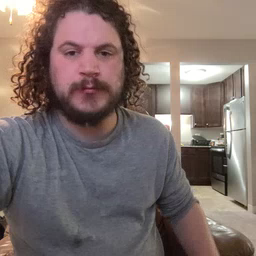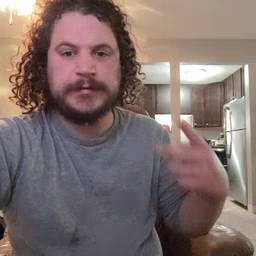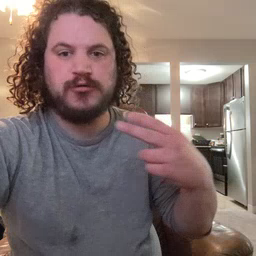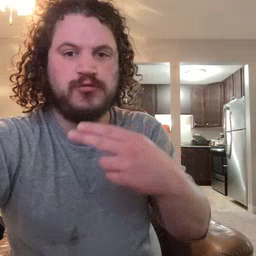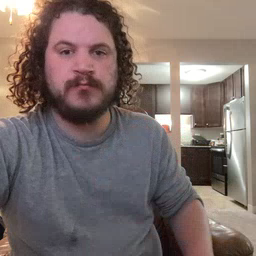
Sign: scissors